Question: I have an excel sheet with lots of data. As you may know, this comes with lots of problems. One major one is having too much data. I am not familiar with vba, but I wanted to know how to clean data.
I have a sheet with 3 fields: date, time, and temp. The temperature is recorded on a minute by minute basis. The temperature is only recorded from 7 am to 10 pm, but the sheet is on a 24 hour basis. So my sheet has a lot of blank cells. So, I want to write a code that states:
'''
if ((time < 7am) or (time > 10pm)):
delete row
'''
Can I do this?
Also, another problem is that the data is not collected on weekends. I am not given a day field, only a date field in this format: 20130102 which is January 02 2013. I want to:
'''
if ((date = saturday) or (date = sunday)):
delete row
'''
Are either of these doable?
My sheets looks like the following:
A .............. B ......... .... C
date........ time ......... temp

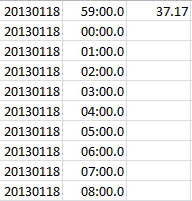
Answer: Since both your dates and times are formatted differently than normal, we need to manipulate the values to get something to test against. Consider the following example (I've commented each line to help you follow along):
'''
Sub DeleteRows()
Dim lastRow As Long
Dim Cell As Long
Dim dt As Date
'Work with the active sheet.
With ActiveSheet
'Find the last row of your dataset.
lastRow = .Range("A:A").Find("*", searchdirection:=xlPrevious).Row
'Format your time column to a readable time.
.Columns("B").NumberFormat = "[$-F400]h:mm:ss AM/PM"
'Loop through the rows, beginning at the bottom.
For Cell = lastRow To 2 Step -1
'Piece together the date.
dt = Mid(.Cells(Cell, 1), 7, 2) & "/" & _
Mid(.Cells(Cell, 1), 5, 2) & "/" & Left(.Cells(Cell, 1), 4)
'If the date is a Sat or Sun, delete the row.
If Weekday(dt) = 1 Or Weekday(dt) = 7 Then
.Rows(Cell).EntireRow.Delete
'If the time is before 7am or after 10pm, delete the row.
ElseIf Hour(.Cells(Cell, 1)) < 7 Or Hour(.Cells(Cell, 1)) > 22 Then
.Rows(Cell).EntireRow.Delete
End If
Next Cell
End With
MsgBox "Done!"
End Sub
'''
A few things to note about the code. First, we must start at the bottom of the list because as we delete rows, the remaining rows shift upwards. If we were to go from top to bottom (e.g. 'A1' to 'A10'), if we deleted row 5, row 6 would slide into its place, and the loop would skip row 5 (previously row 6) and go on to row 6. In other words, looping from top to bottom when deleting rows will ultimately skip rows unintentionally.
Second, I had to guess on your time format. While I believe I guessed correctly, I may not have. If I was wrong and my code doesn't change the time column into a readable time, record a macro while changing the format of that column and substitute the new format with mine ('"[$-F400]h:mm:ss AM/PM"').
And lastly, since your date column is an abnormal format (for Excel), we need to reorder the date so that Excel can read it. Once we've done that, we can use the resulting date to see if the date was a Sat. or Sun.